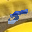
Label: 5